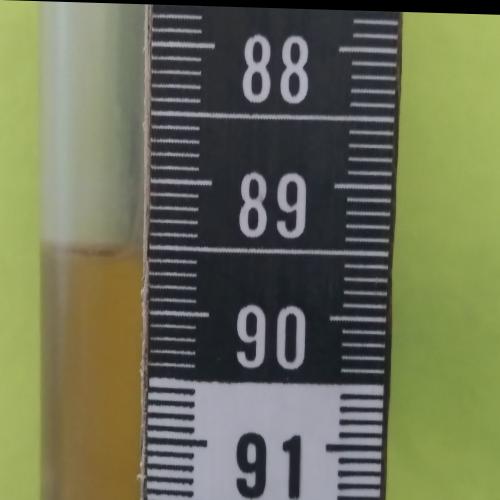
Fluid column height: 89.6 cm